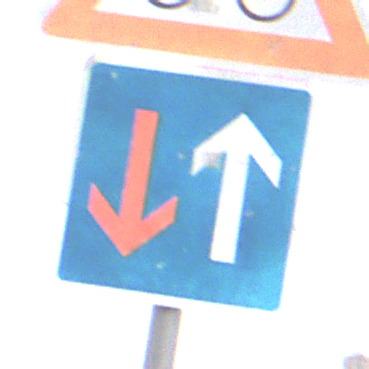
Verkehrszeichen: VorrangVorGegenverkehr
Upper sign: RadverkehrRechts
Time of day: Midday
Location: Outdoor (Suburban)
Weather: Overcast
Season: NotSpecified
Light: Natural